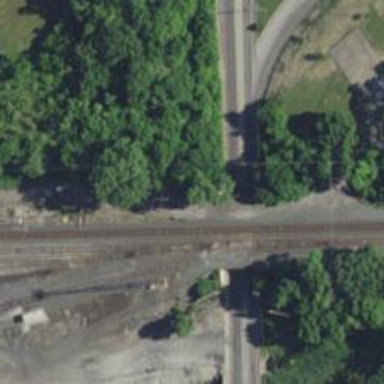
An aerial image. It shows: Bridge over railway siding.